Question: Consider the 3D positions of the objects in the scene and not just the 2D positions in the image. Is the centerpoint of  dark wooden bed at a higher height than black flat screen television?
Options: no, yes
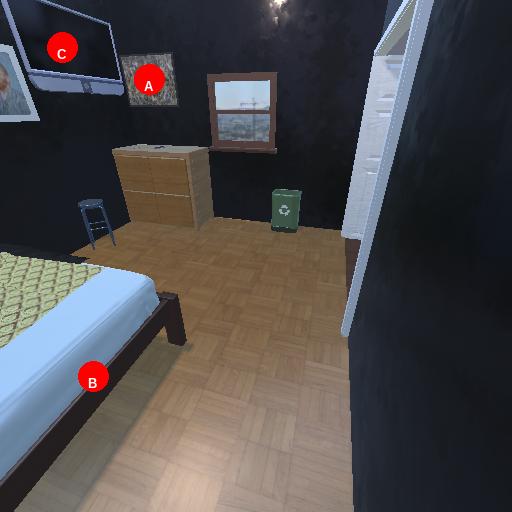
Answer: no